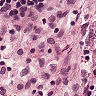
Metastatic tissue present: no